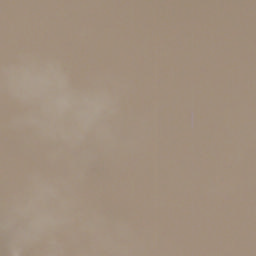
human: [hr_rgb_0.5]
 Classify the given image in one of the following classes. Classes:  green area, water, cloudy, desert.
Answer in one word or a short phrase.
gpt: cloudy